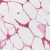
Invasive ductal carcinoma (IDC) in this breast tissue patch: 0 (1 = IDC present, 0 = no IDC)